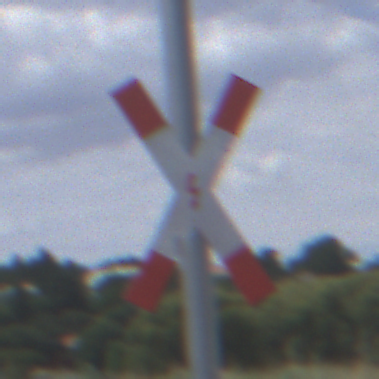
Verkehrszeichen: Andreaskreuz
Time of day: Midday
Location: Outdoor (Nature)
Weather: PartlyCloudy
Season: NotSpecified
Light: Natural